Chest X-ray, PA view. Patient: 37 years old, sex F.
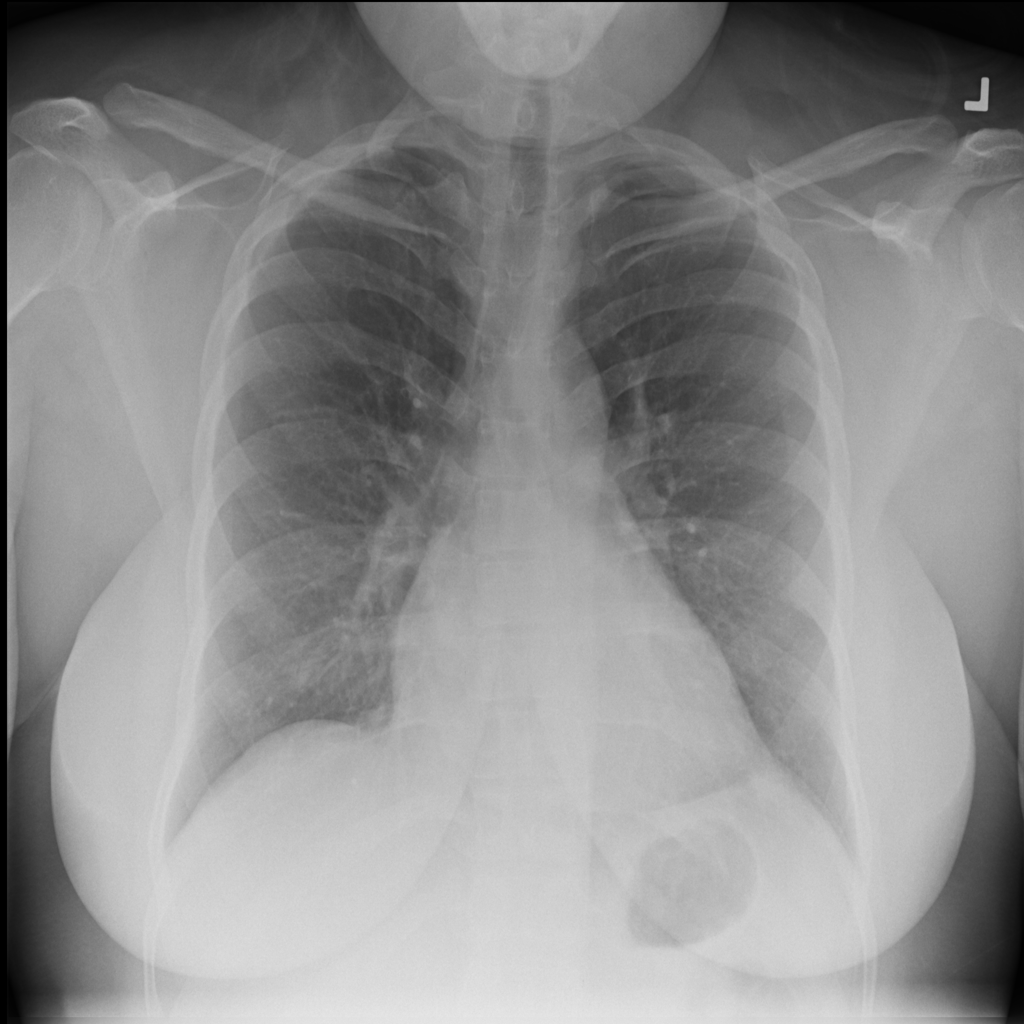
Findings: No Finding